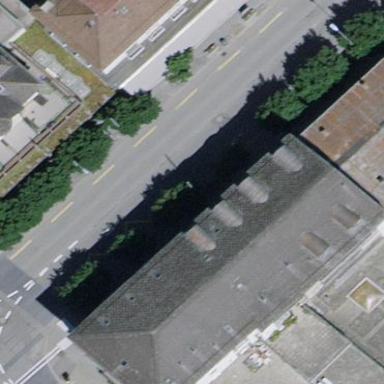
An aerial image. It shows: Apartment building with hipped roof.